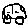
Label: car